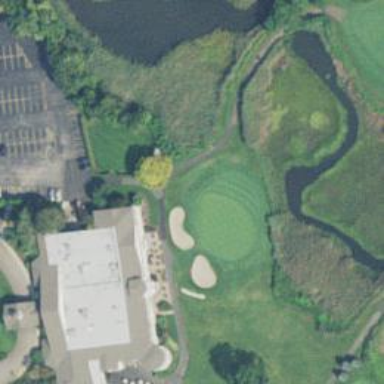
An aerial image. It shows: Path used for both walking and golf.